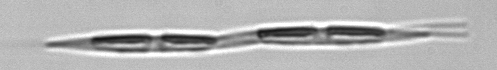
Label: Pseudo-nitzschia